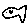
Label: fish